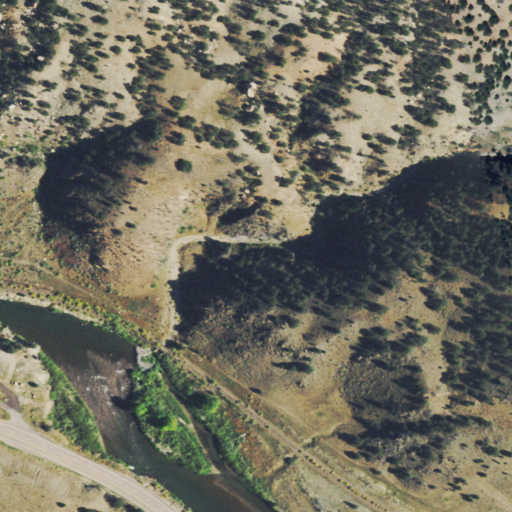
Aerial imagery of valley in Colorado named Hindman Gulch containing shrub, evergreen forest, open water, herbaceous wetlands, woody wetlands, low intensity development, and medium intensity development